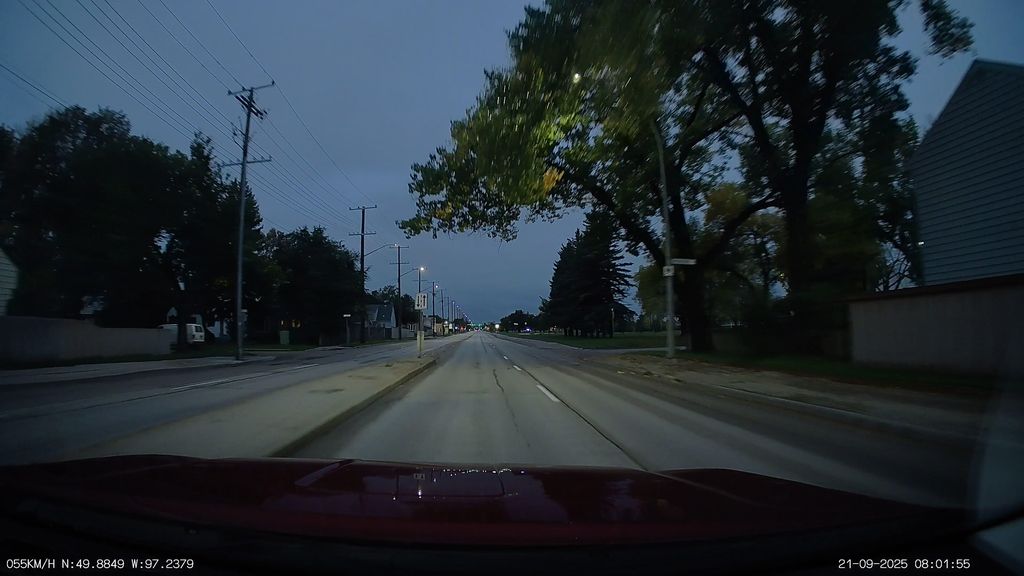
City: winnipeg